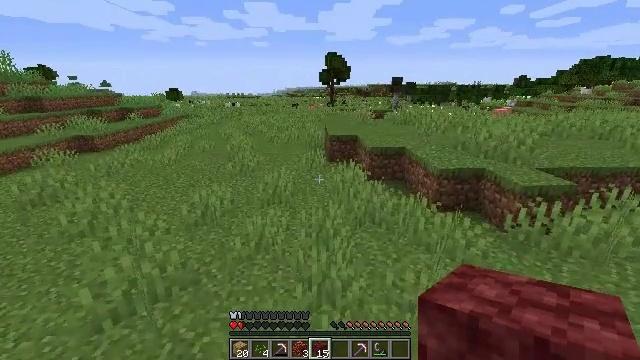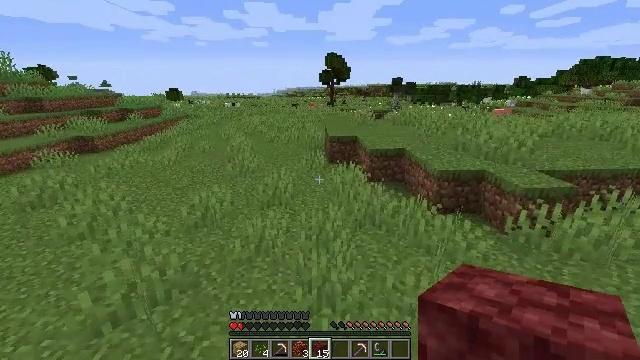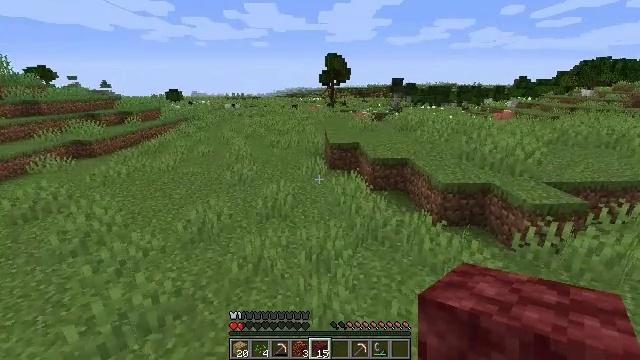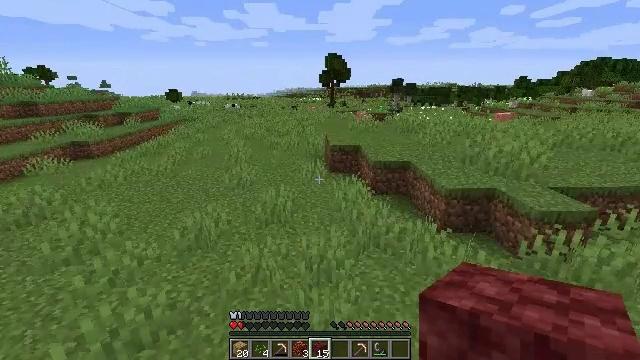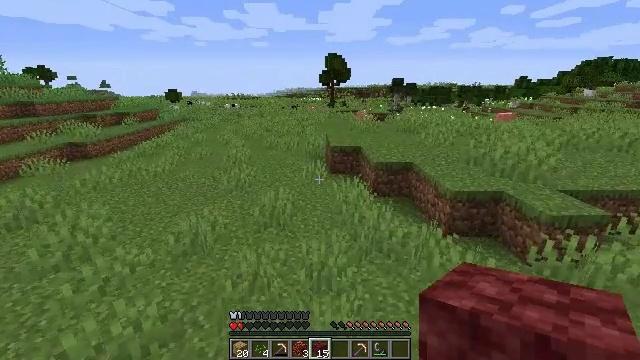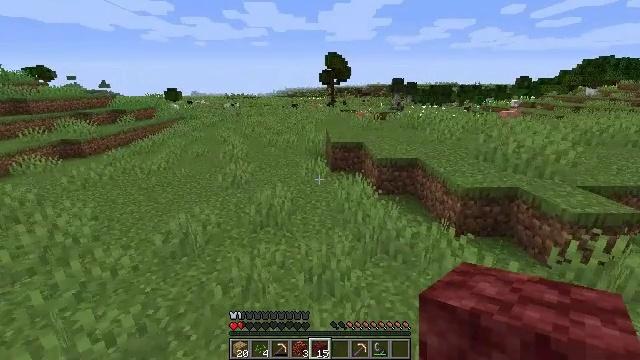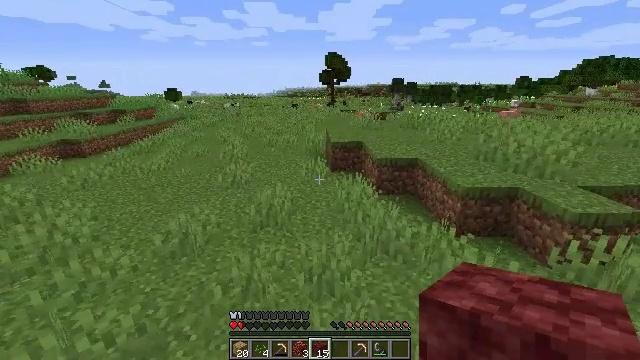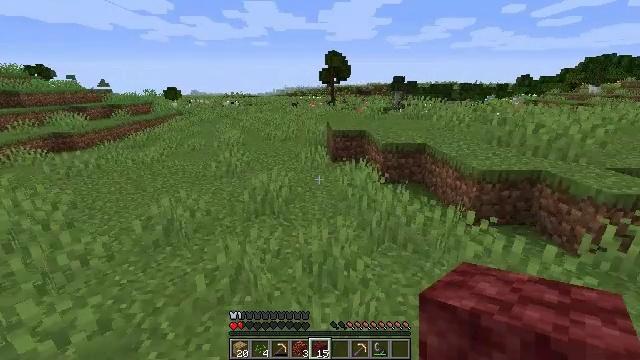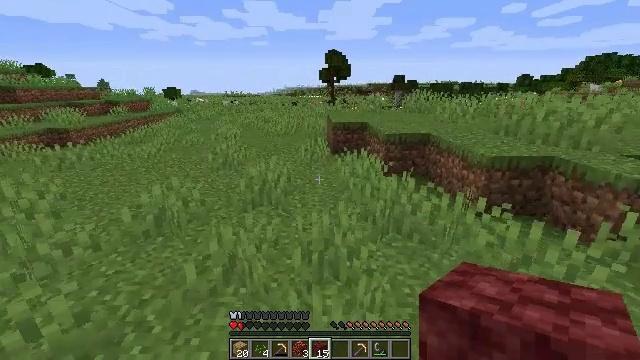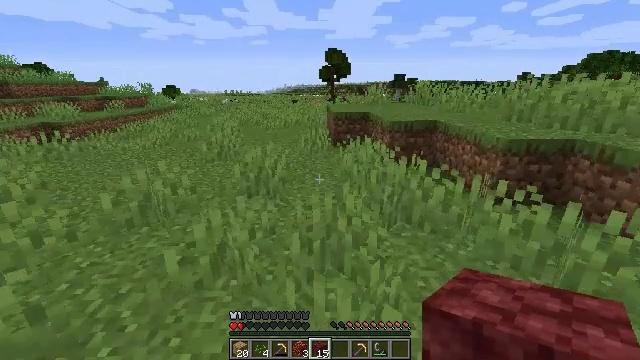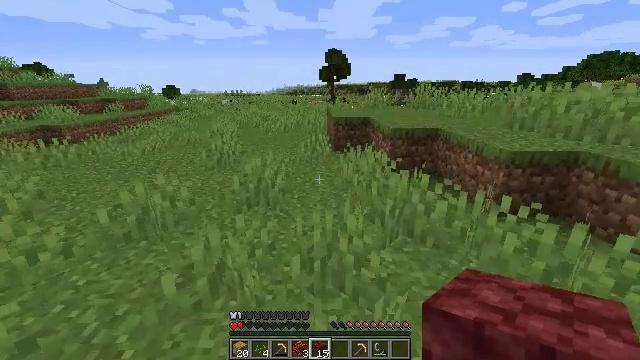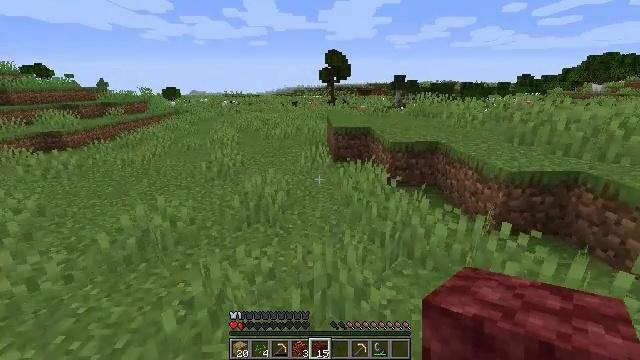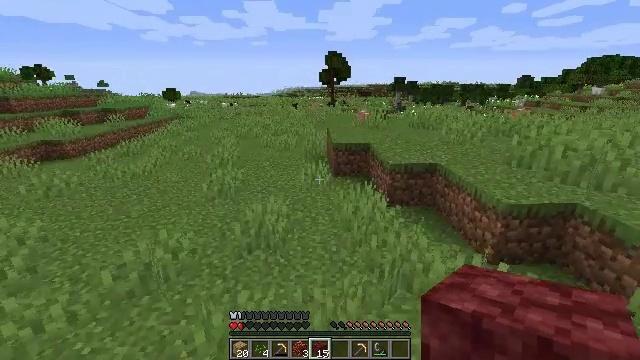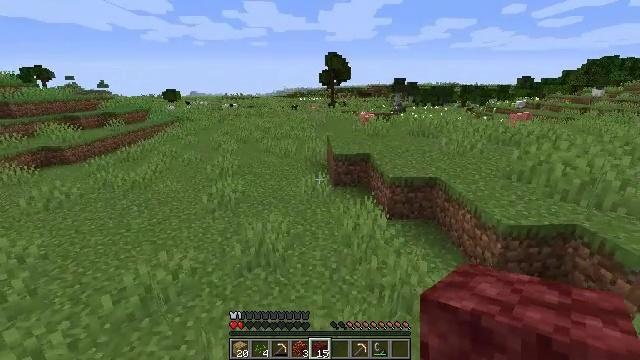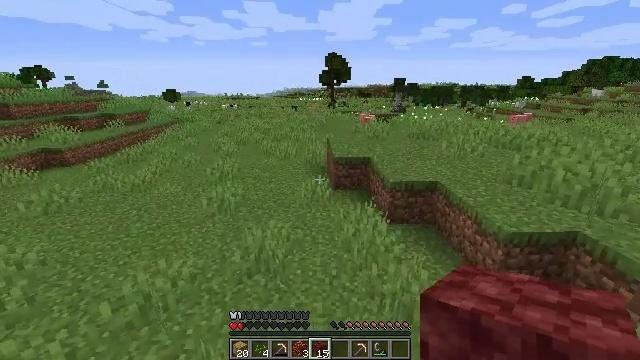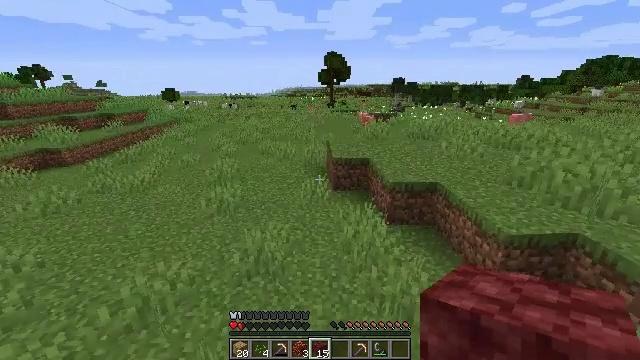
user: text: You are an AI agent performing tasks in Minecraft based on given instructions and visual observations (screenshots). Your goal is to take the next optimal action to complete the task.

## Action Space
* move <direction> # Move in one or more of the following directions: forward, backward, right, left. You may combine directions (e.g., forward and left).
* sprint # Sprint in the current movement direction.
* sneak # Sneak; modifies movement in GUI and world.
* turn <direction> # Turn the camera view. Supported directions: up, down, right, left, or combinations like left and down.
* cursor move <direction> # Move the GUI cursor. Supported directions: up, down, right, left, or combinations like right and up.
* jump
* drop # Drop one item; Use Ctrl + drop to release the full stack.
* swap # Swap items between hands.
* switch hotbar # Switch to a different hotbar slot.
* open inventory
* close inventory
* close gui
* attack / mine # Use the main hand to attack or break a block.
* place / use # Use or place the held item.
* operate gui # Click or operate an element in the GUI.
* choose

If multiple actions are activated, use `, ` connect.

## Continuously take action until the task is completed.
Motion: motion action
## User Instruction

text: Harvest stone in the caves.
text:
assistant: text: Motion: move forward, jump
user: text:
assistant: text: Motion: move forward, jump
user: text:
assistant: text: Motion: move forward, jump
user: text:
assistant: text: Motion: move forward, jump
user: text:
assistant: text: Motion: move forward, jump
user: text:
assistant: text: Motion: move forward, jump
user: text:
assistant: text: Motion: move forward, jump
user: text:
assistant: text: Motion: jump
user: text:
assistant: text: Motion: jump
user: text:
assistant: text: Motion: jump
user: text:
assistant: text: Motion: jump
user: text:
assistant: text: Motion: jump
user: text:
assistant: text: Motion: jump
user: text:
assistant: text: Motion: jump
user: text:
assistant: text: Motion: jump
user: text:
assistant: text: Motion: jump
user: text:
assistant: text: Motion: jump
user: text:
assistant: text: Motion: jump
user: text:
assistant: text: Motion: jump
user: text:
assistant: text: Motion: move forward, jump
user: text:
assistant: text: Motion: move forward, jump
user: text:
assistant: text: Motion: move forward
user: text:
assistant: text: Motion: move forward
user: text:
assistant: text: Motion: move forward
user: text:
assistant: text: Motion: move forward
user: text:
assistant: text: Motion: move forward
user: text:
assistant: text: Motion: move forward
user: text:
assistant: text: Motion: move forward
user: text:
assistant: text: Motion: move forward
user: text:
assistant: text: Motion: move forward